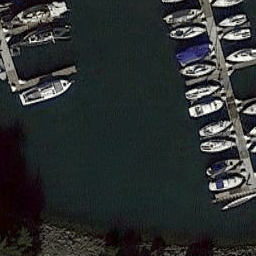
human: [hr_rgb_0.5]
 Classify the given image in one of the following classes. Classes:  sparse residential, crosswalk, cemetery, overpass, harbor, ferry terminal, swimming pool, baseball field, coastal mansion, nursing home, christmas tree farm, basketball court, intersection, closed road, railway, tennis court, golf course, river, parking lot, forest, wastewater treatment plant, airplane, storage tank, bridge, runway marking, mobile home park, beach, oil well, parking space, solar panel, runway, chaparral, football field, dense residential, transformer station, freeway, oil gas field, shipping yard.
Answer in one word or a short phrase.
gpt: harbor